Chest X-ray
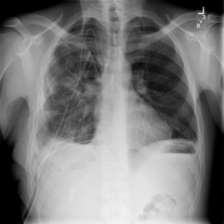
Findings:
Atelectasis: negative
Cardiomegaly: negative
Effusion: negative
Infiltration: negative
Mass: negative
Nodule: negative
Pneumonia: negative
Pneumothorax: negative
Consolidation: negative
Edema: negative
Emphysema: negative
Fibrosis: negative
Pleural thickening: negative
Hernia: negative